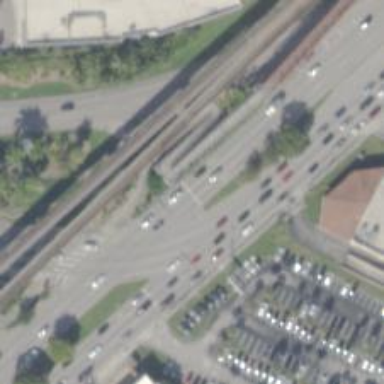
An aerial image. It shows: Asphalt road designated as trunk highway.